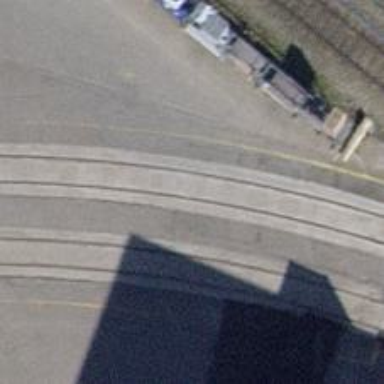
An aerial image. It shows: Railway level crossing.